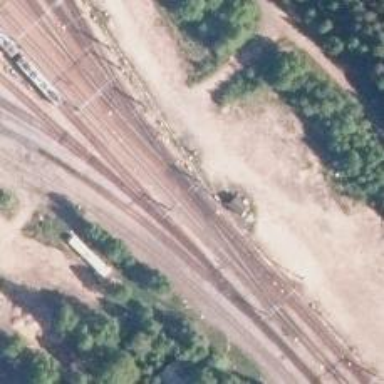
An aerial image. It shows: Railway track with contact line for electrification.